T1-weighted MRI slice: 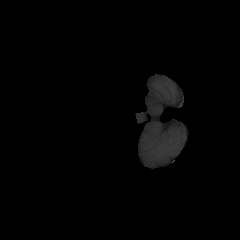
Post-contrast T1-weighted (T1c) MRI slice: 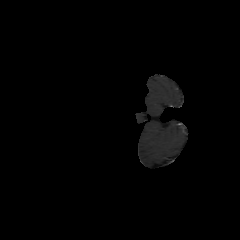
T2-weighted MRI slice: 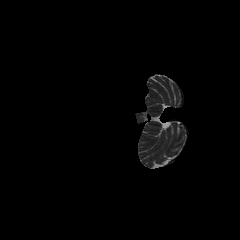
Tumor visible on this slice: no